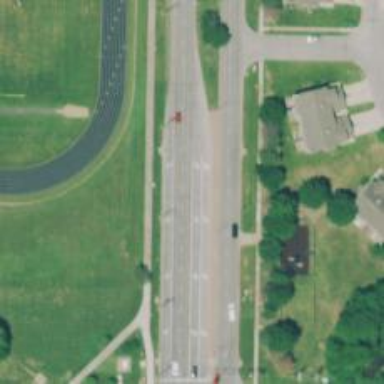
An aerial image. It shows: Road marking of gore chevron.